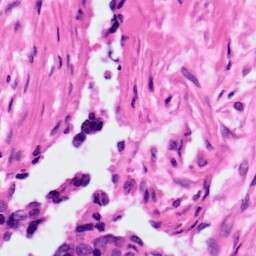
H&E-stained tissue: Ovarian